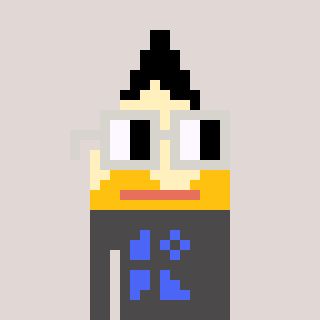
a pixel art character with square light gray glasses, a pencil-shaped head and a grayscale-colored body on a warm background